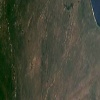
Label: land